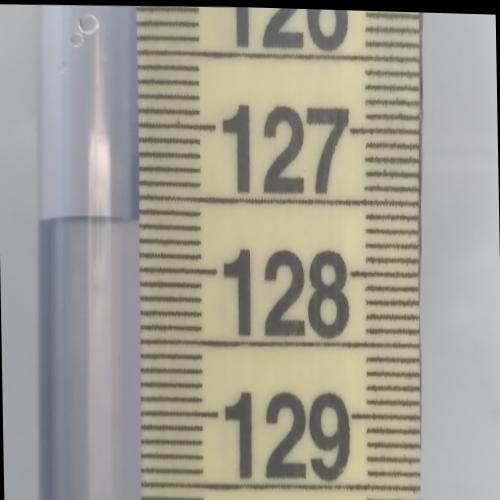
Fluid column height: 127.7 cm